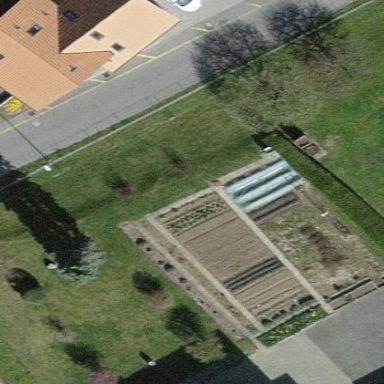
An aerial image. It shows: Vegetable garden in the leisure land.